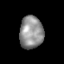
Tissue: lung
Cell type: Epithelial cells
Senescence score: 0.1712
Nuclear area (px): 760
Mean DAPI intensity: 143.032